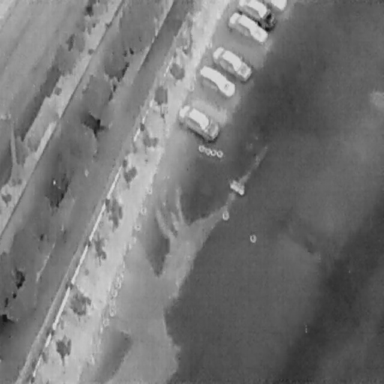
There are five Cars in the infrared image.